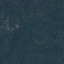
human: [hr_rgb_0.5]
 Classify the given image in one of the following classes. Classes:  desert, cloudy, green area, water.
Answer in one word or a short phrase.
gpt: green area